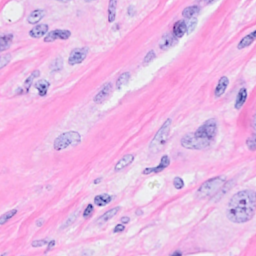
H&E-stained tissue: Breast